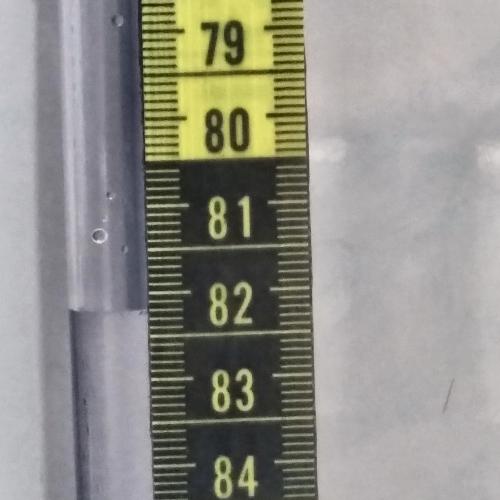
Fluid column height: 82.2 cm